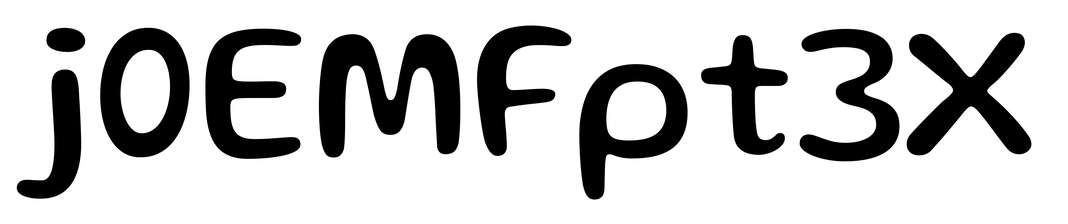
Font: Gluten_Regular